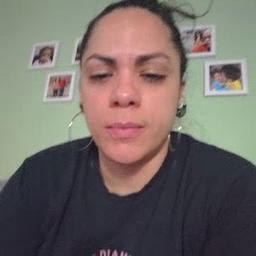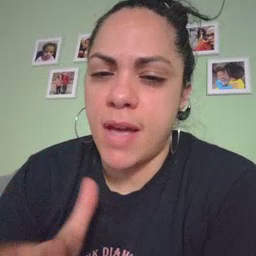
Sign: fine